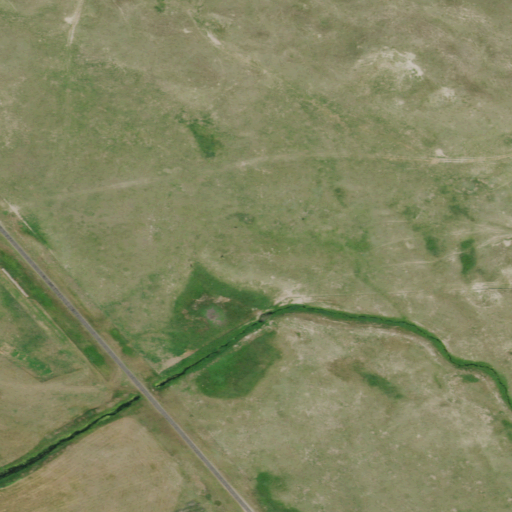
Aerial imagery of valley in Nebraska named Baldy Valley containing grassland and herbaceous wetlands